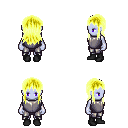
a pixel art fantasy rpg character, female body template, dark elf, purple skin, steel chest armor, metal pants, gold unkempt hairstyle, black shoes, four views (front, back, left, right), 2x2 character sprite sheet, small pixel art, hard edges, no anti-aliasing